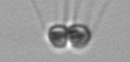
Label: Chaetoceros